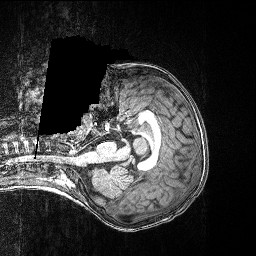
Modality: T1w
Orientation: axial